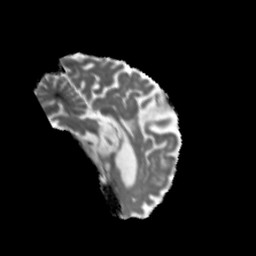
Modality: MD
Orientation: sagittal
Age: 75
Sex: male
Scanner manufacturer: siemens
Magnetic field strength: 3 T
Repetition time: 5.47 s
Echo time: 0.0854 s